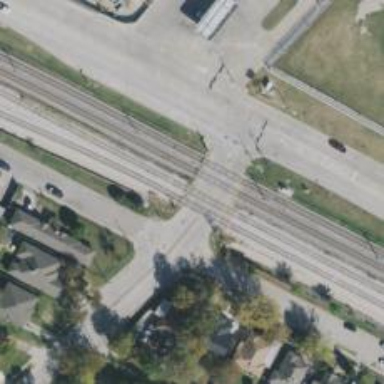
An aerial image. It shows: Crossing for the railway.